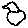
Label: bird